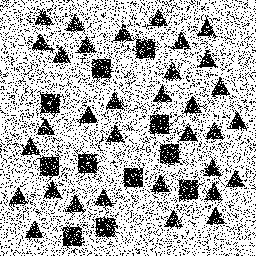
Squares: 11
Triangles: 33
Stars: 0
Total shapes: 44